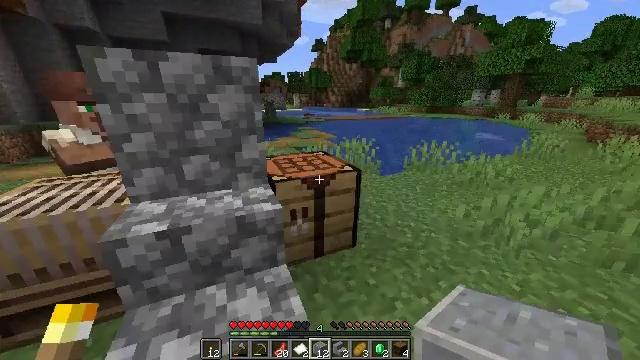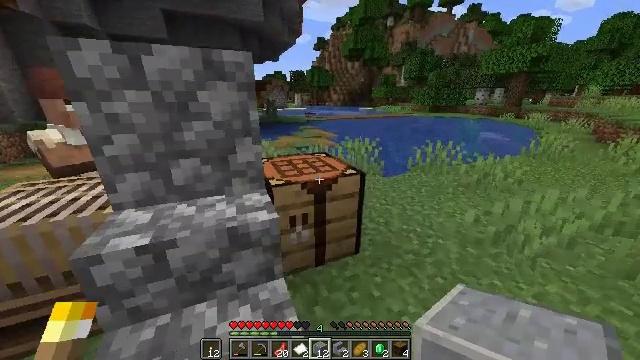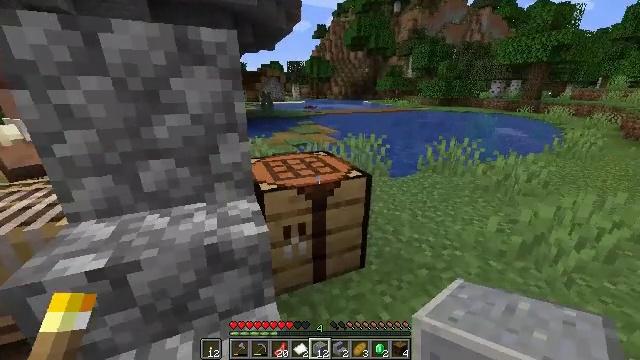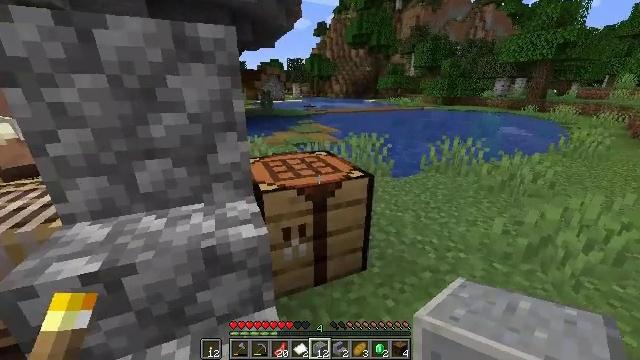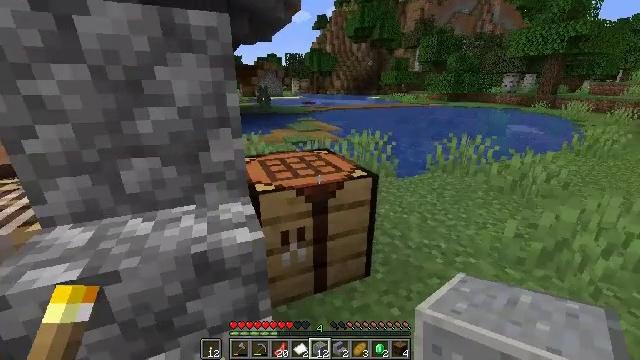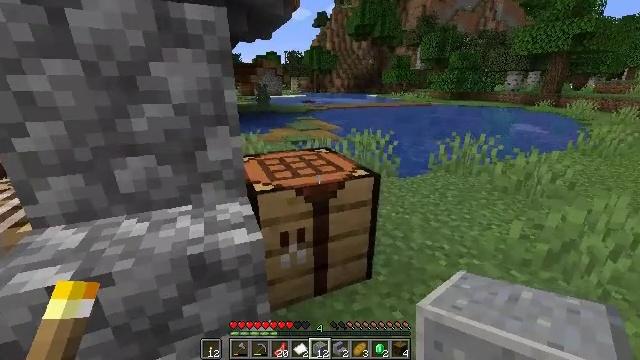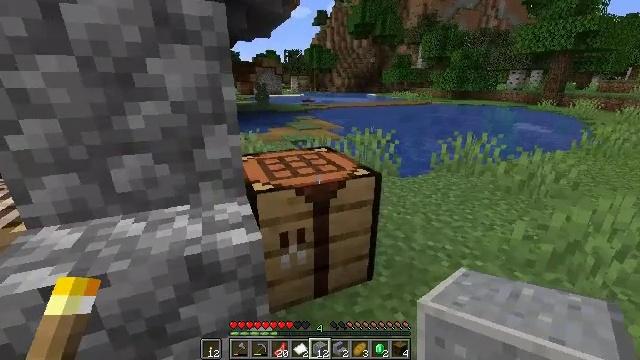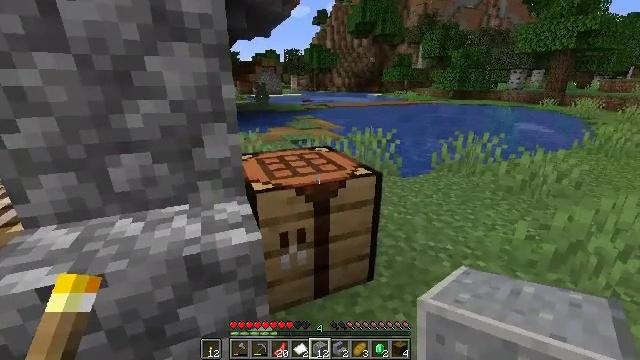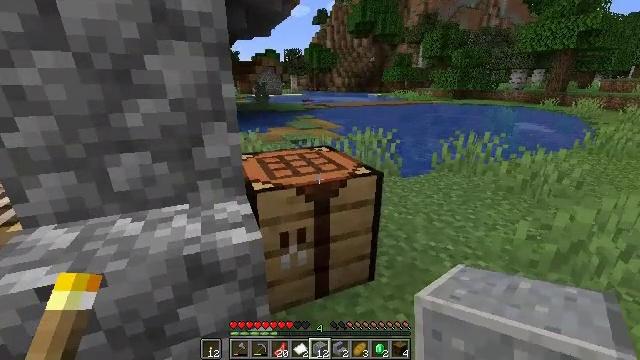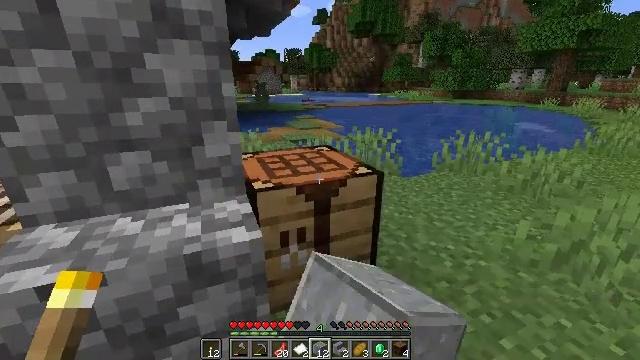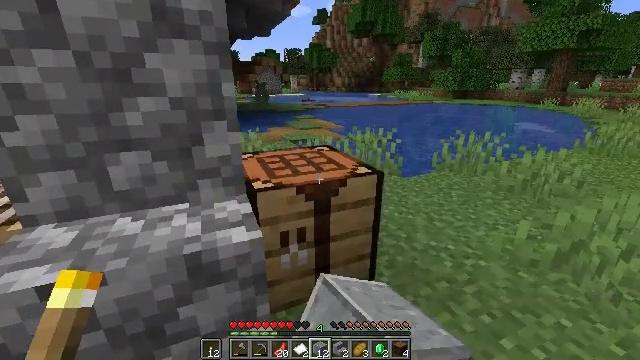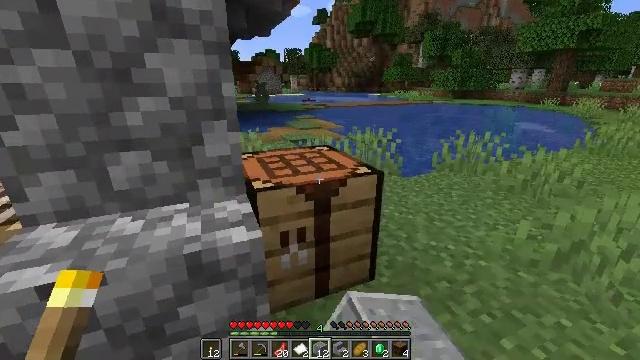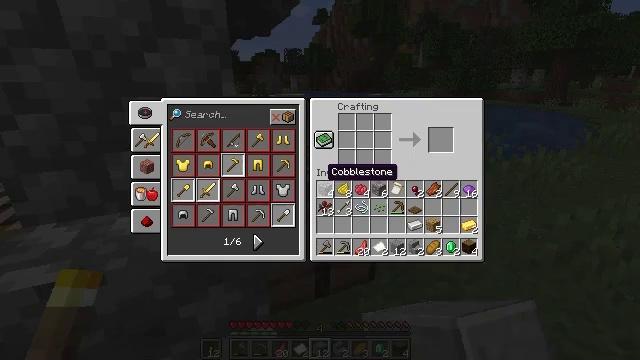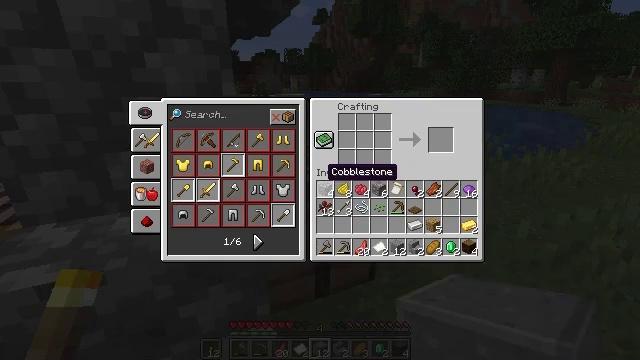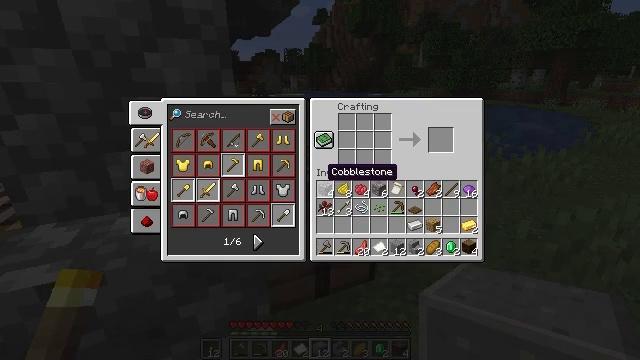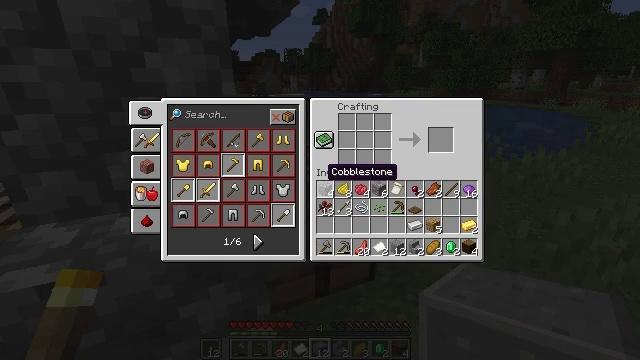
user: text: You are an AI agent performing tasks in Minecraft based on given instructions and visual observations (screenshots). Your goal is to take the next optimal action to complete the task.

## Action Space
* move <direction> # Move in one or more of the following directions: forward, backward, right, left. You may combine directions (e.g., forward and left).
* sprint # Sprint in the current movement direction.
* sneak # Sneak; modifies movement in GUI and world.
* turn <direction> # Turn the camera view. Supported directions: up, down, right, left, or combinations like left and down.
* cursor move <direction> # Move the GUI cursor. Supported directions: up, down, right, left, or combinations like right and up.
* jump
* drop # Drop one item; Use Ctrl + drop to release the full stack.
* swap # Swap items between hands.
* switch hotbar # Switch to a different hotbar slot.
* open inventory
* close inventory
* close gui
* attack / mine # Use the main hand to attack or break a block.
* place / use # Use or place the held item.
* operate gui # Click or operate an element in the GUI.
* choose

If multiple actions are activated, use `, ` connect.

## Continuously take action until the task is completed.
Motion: motion action
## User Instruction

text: Interact with the crafting table to make a golden shovel.
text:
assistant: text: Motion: no_op
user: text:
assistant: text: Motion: no_op
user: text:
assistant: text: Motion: no_op
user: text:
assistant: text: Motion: no_op
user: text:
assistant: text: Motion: no_op
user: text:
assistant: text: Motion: no_op
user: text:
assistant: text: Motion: use / place
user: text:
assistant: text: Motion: use / place
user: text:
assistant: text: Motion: no_op
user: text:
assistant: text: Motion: no_op
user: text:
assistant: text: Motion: no_op
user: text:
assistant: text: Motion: open gui
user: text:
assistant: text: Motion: no_op
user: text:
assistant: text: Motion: no_op
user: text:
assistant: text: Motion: no_op
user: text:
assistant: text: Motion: no_op
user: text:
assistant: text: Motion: no_op
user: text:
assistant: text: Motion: no_op
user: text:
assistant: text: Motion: no_op
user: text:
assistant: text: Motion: no_op
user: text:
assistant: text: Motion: no_op
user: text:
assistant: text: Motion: cursor move right
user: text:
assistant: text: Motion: cursor move right and down
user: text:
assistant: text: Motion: cursor move right
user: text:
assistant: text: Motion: no_op
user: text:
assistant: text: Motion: no_op
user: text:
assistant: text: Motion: cursor move down
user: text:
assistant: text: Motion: no_op
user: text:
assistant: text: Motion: cursor move down
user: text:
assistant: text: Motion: cursor move down